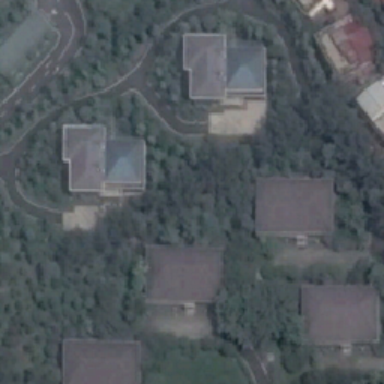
Eight medium-sized houses spread over large plants .